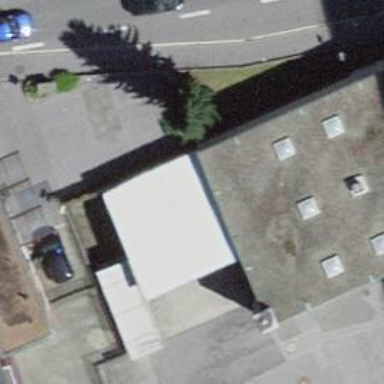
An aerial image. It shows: Post office.